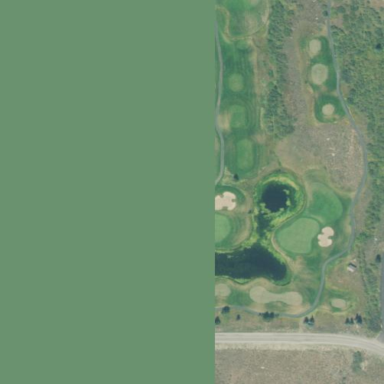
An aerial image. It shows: Scenic golf fairway.